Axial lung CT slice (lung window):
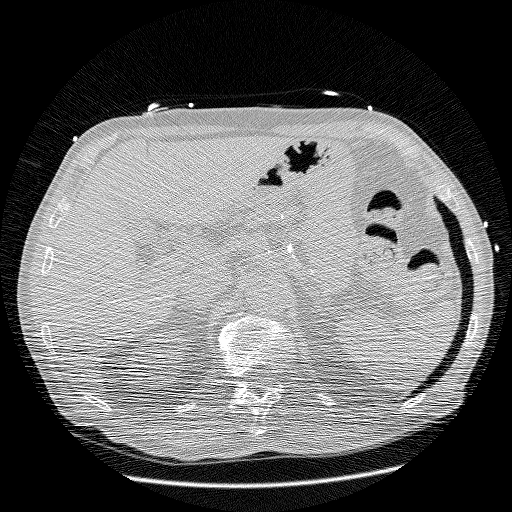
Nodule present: no